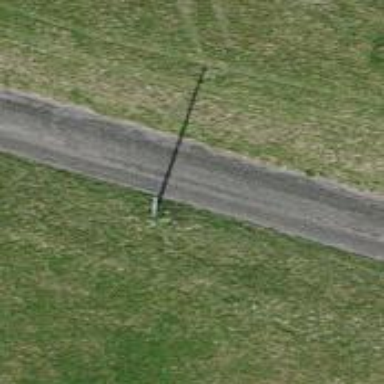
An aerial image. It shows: Power pole.